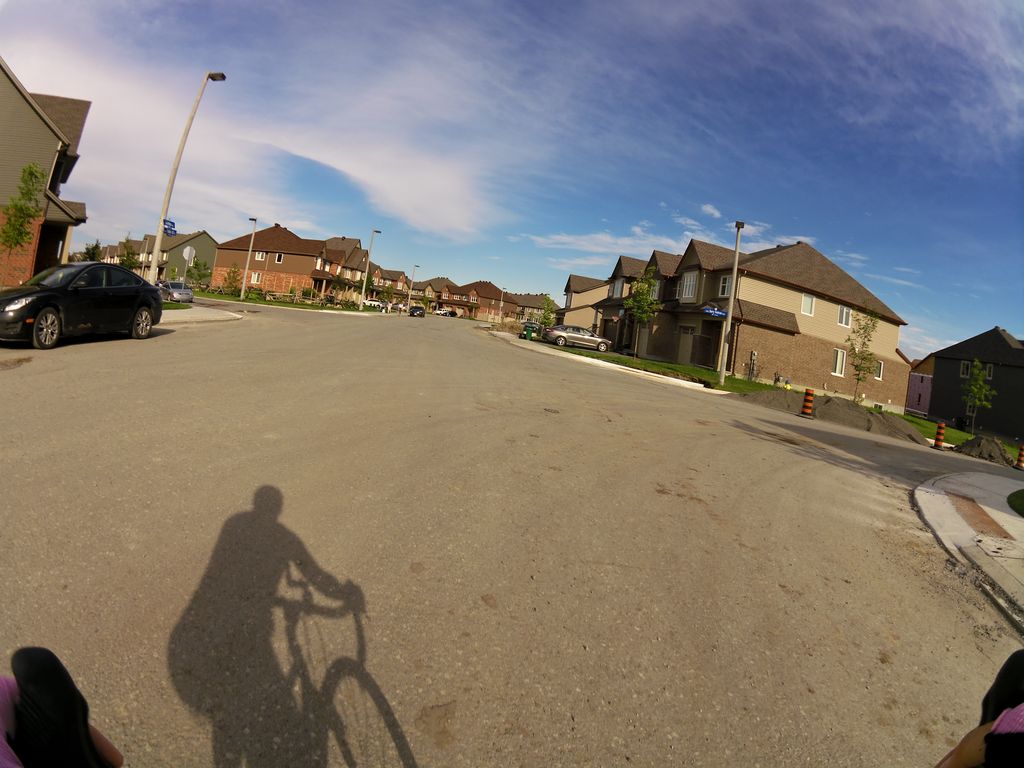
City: ottawa-gatineau